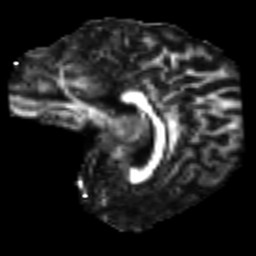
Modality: FA
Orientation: sagittal
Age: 24
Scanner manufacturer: siemens
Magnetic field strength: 3 T
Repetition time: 4.52 s
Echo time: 0.084 s